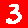
Digit: 3